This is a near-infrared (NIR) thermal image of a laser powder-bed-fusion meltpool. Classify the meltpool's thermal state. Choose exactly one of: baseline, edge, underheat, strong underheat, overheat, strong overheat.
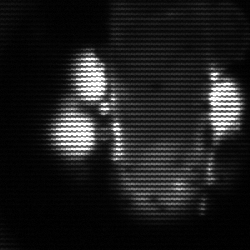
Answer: strong underheat